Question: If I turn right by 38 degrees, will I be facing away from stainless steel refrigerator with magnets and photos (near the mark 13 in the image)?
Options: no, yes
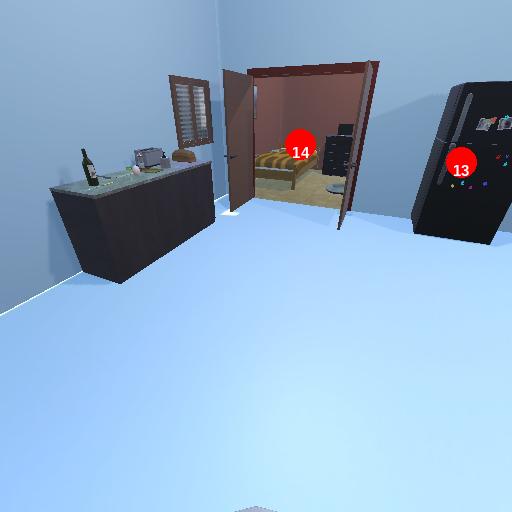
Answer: no